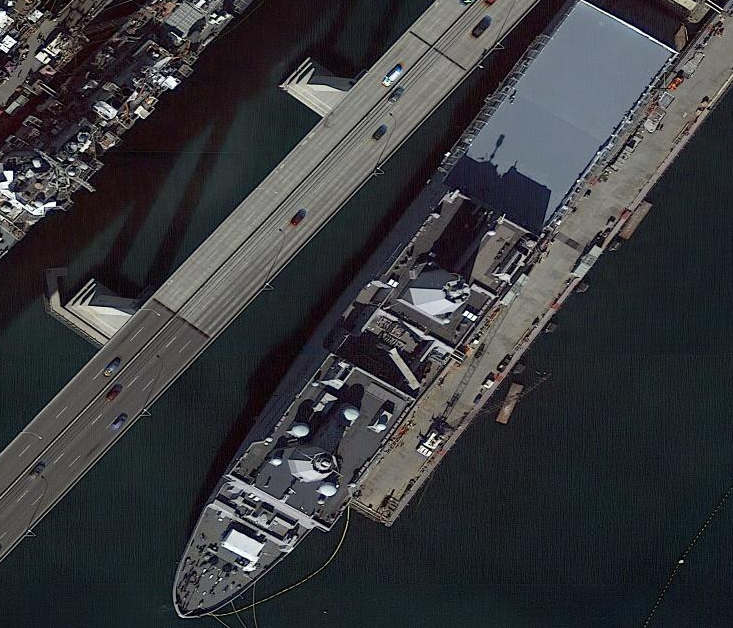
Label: combat